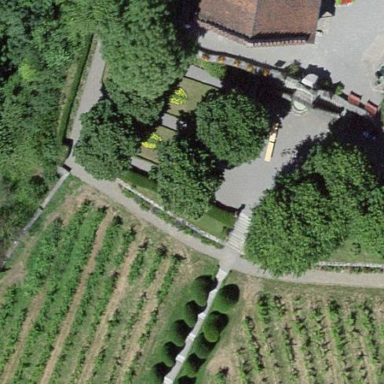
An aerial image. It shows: Garden area designated for leisure land.